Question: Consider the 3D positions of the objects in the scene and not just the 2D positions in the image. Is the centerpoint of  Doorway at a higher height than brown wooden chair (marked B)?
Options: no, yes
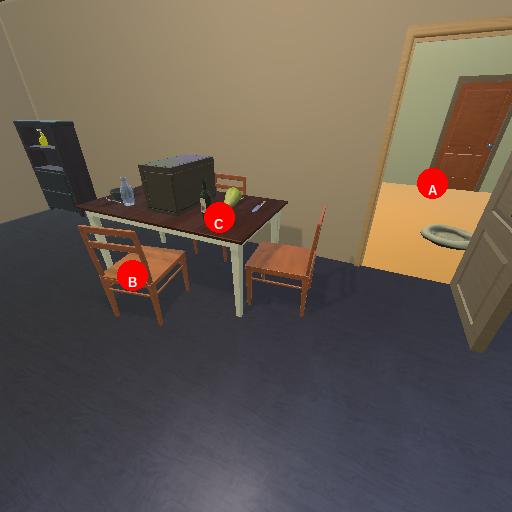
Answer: no